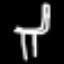
Label: chair